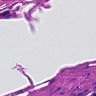
Metastatic tissue present: no